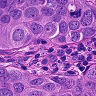
Metastatic tissue present: yes